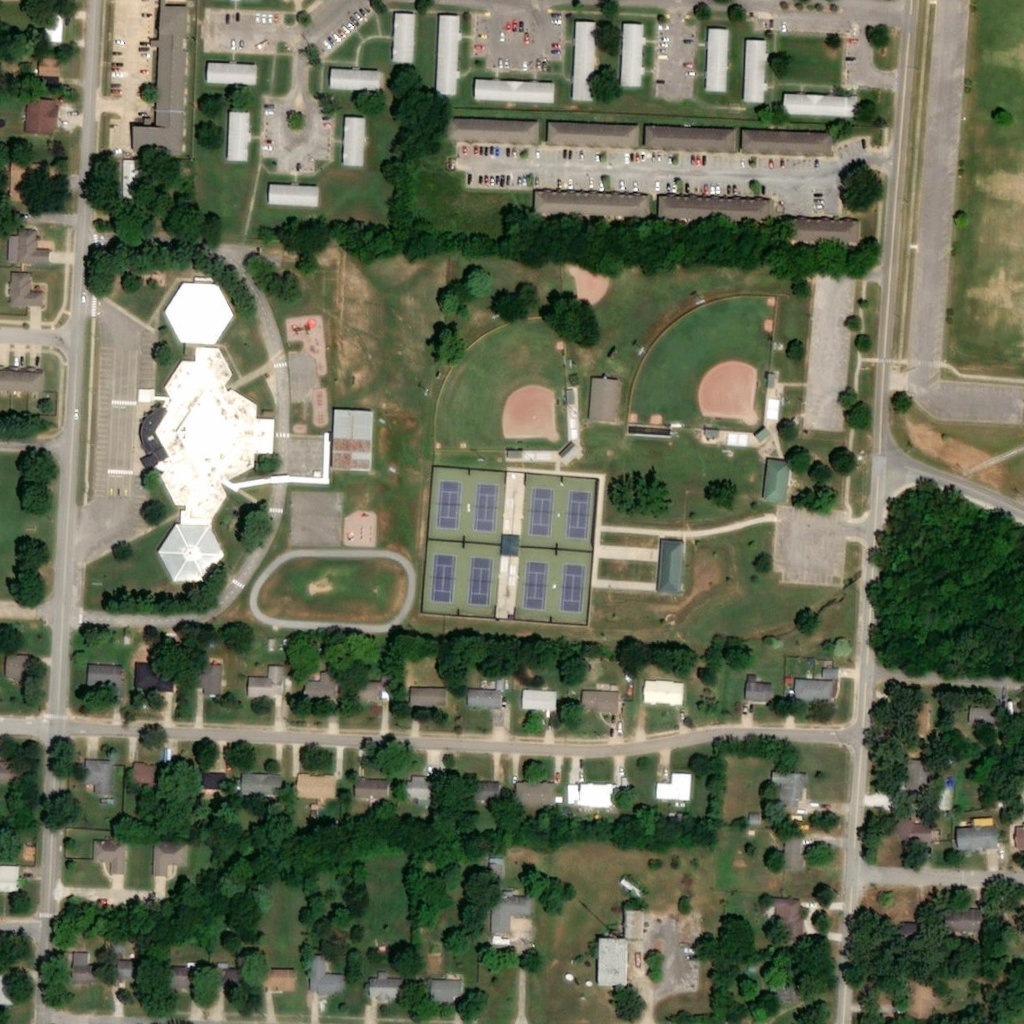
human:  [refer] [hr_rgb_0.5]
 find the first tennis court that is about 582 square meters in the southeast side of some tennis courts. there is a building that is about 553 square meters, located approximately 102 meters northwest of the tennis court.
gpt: <box>[[54, 53, 58, 61, 0]]</box>